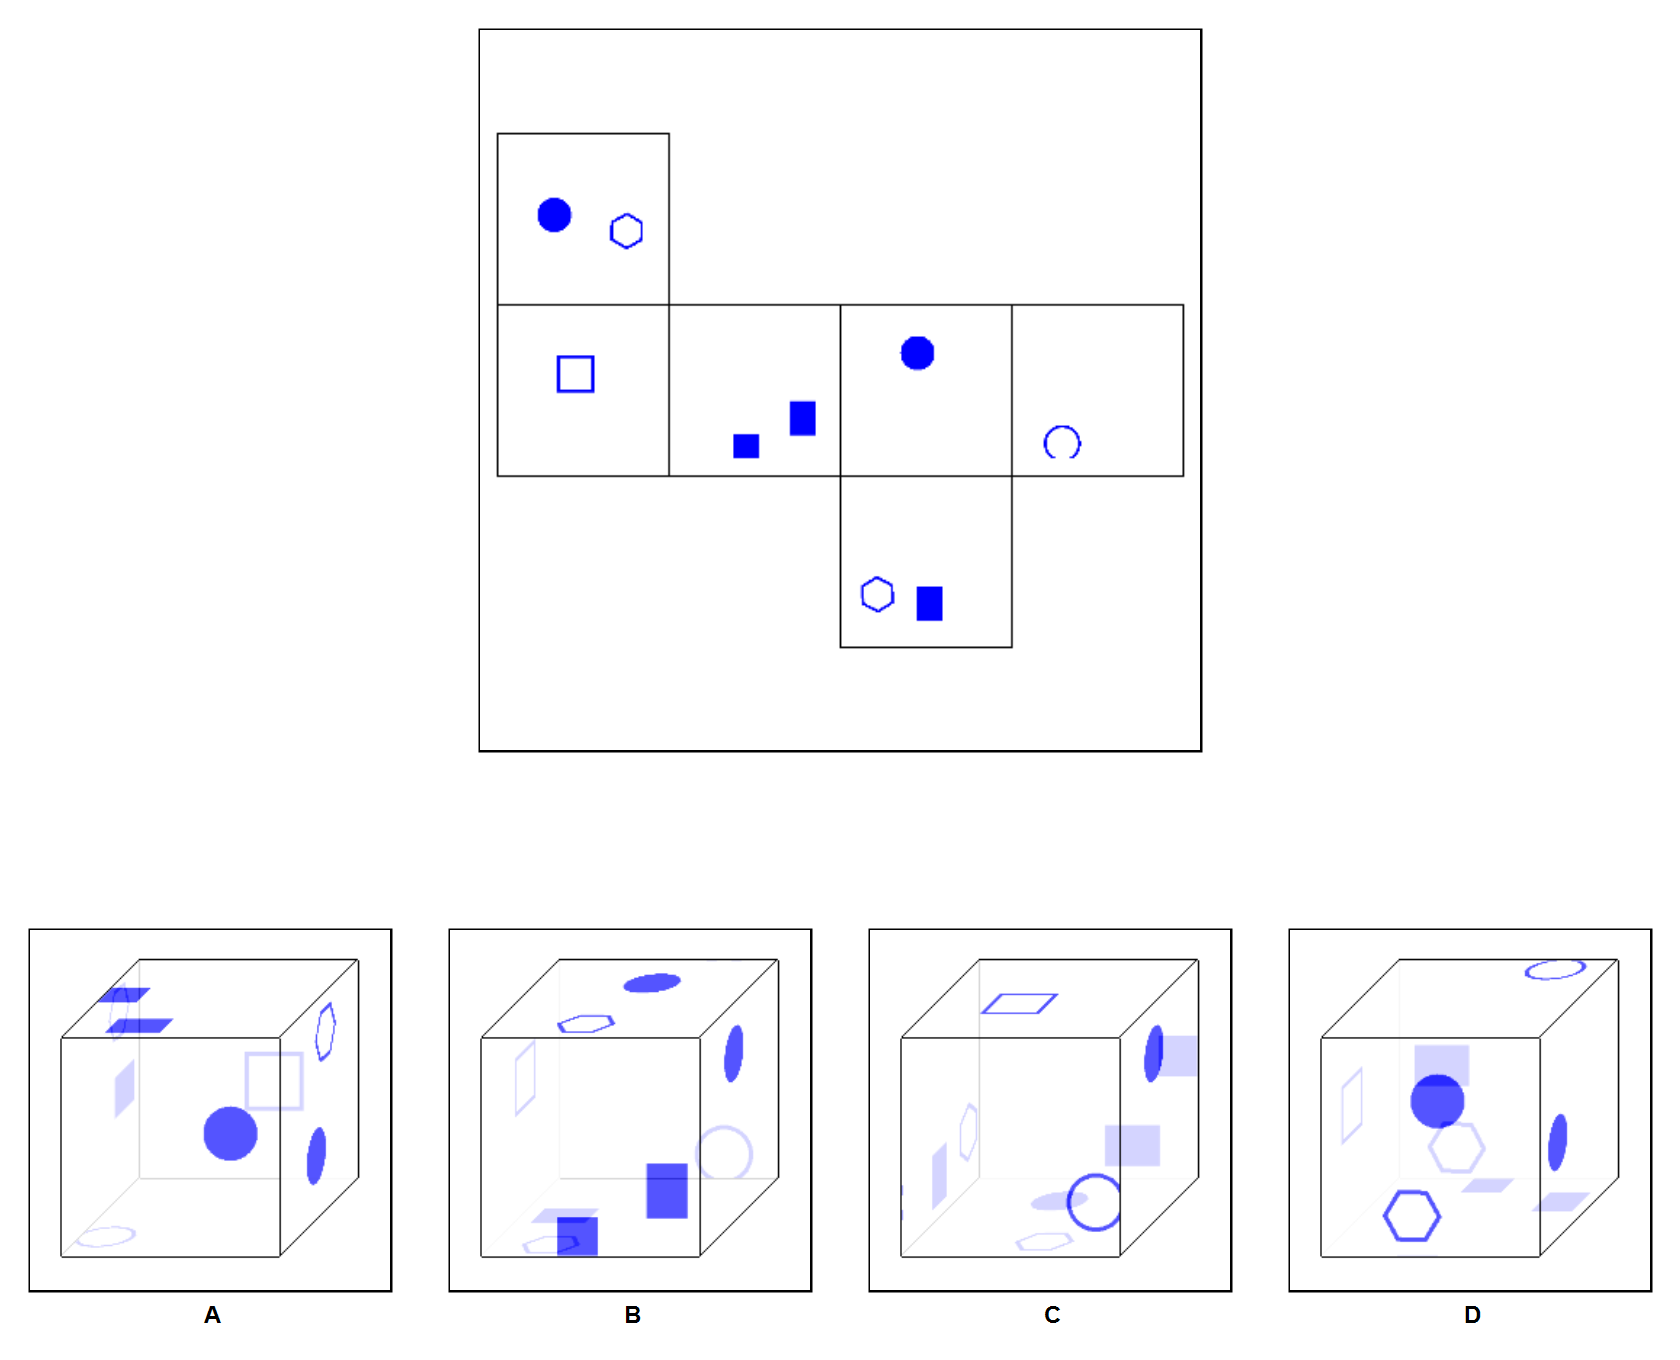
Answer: C